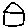
Label: house